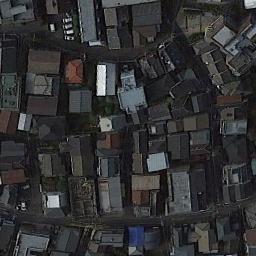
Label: dense_residential